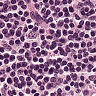
Metastatic tissue present: no